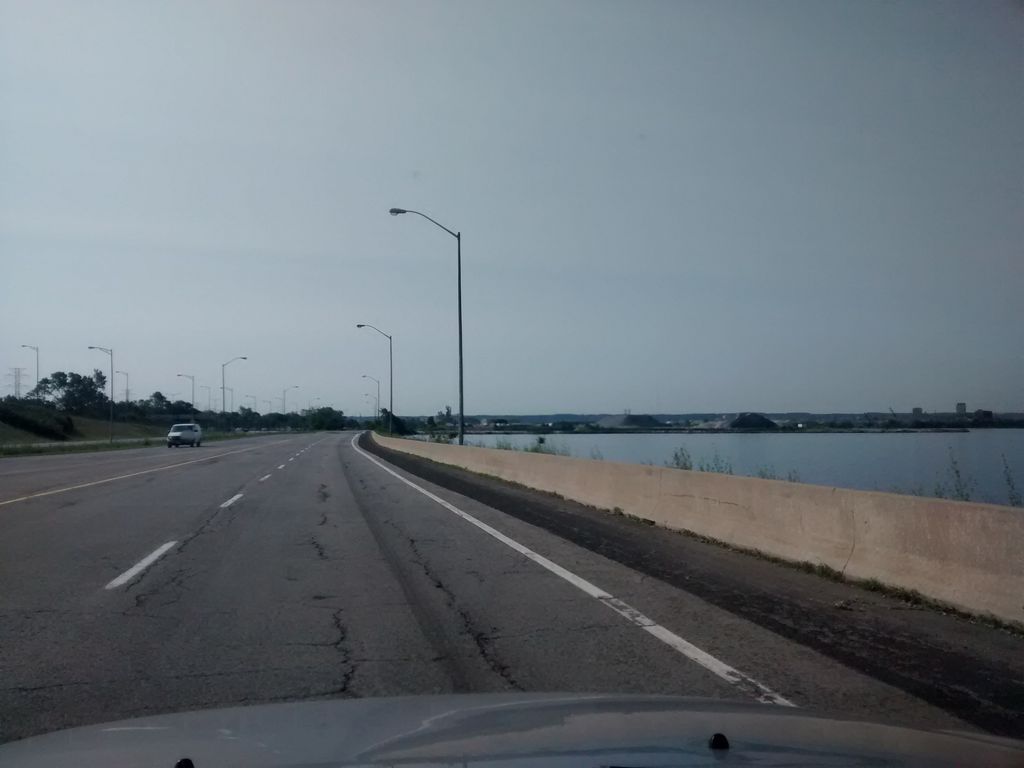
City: hamilton